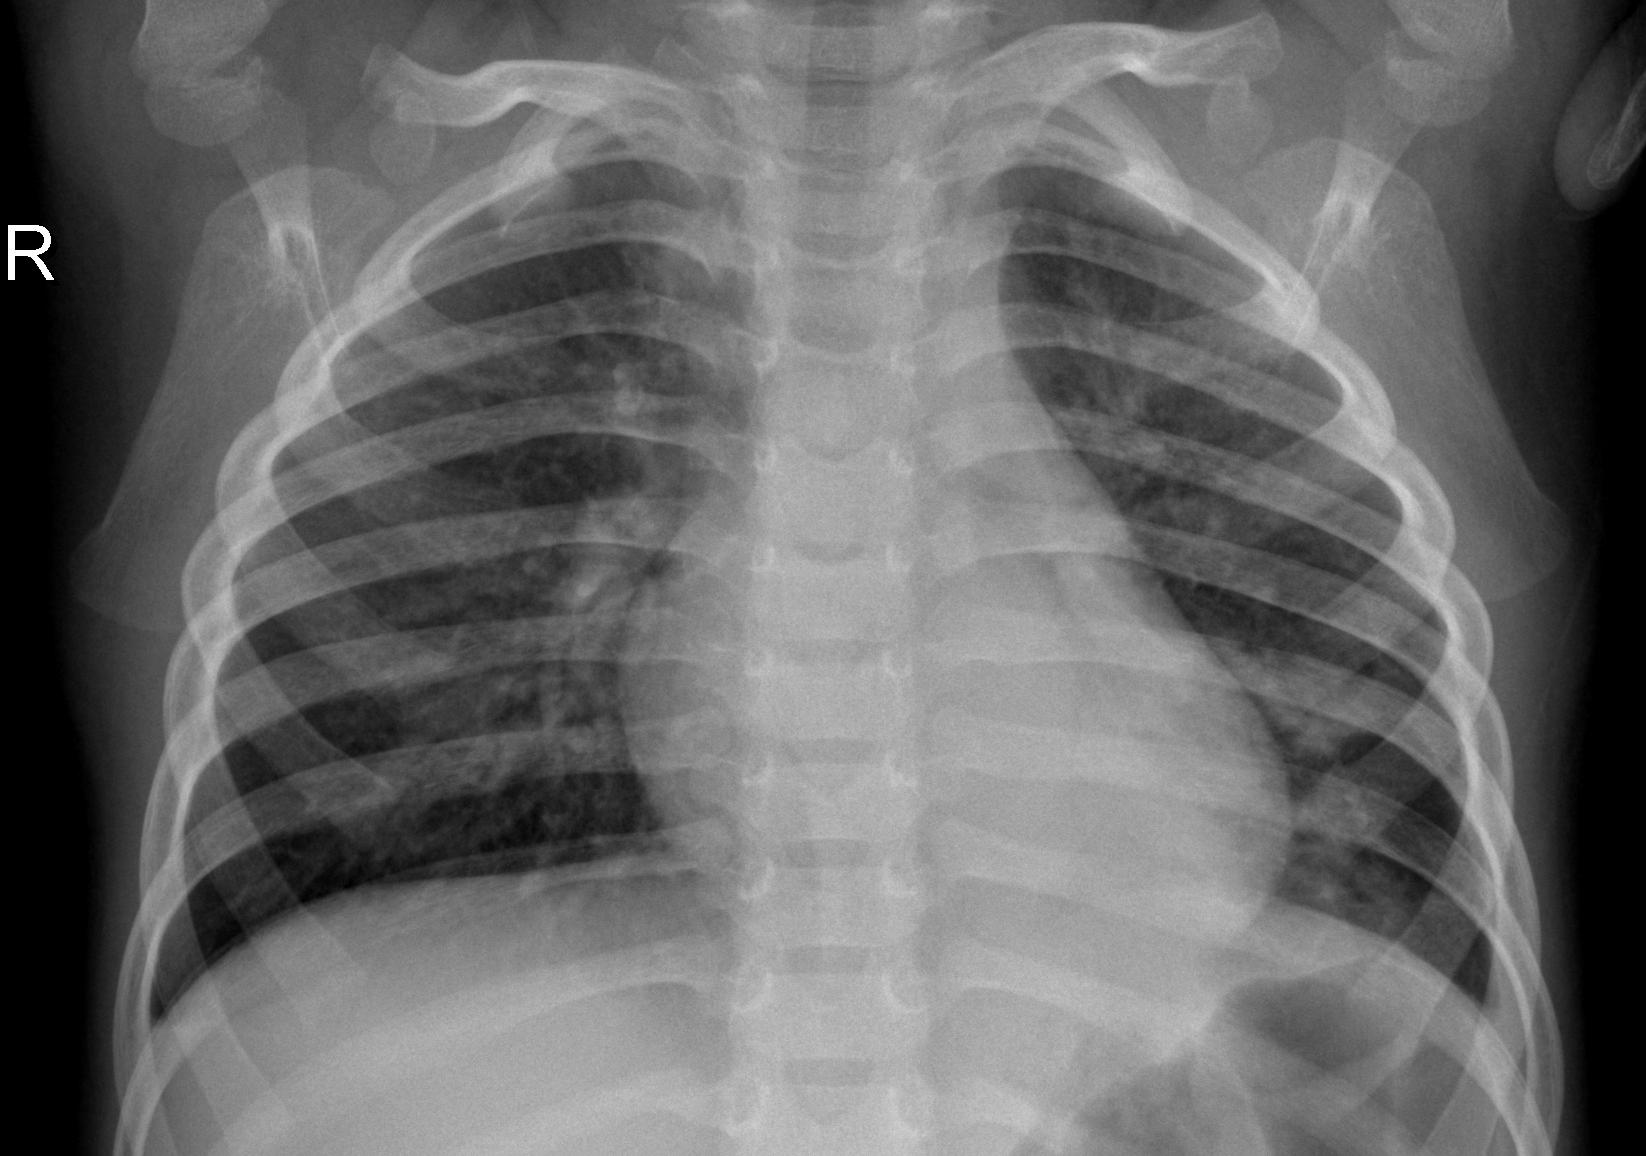
Diagnosis: PNEUMONIA